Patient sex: M
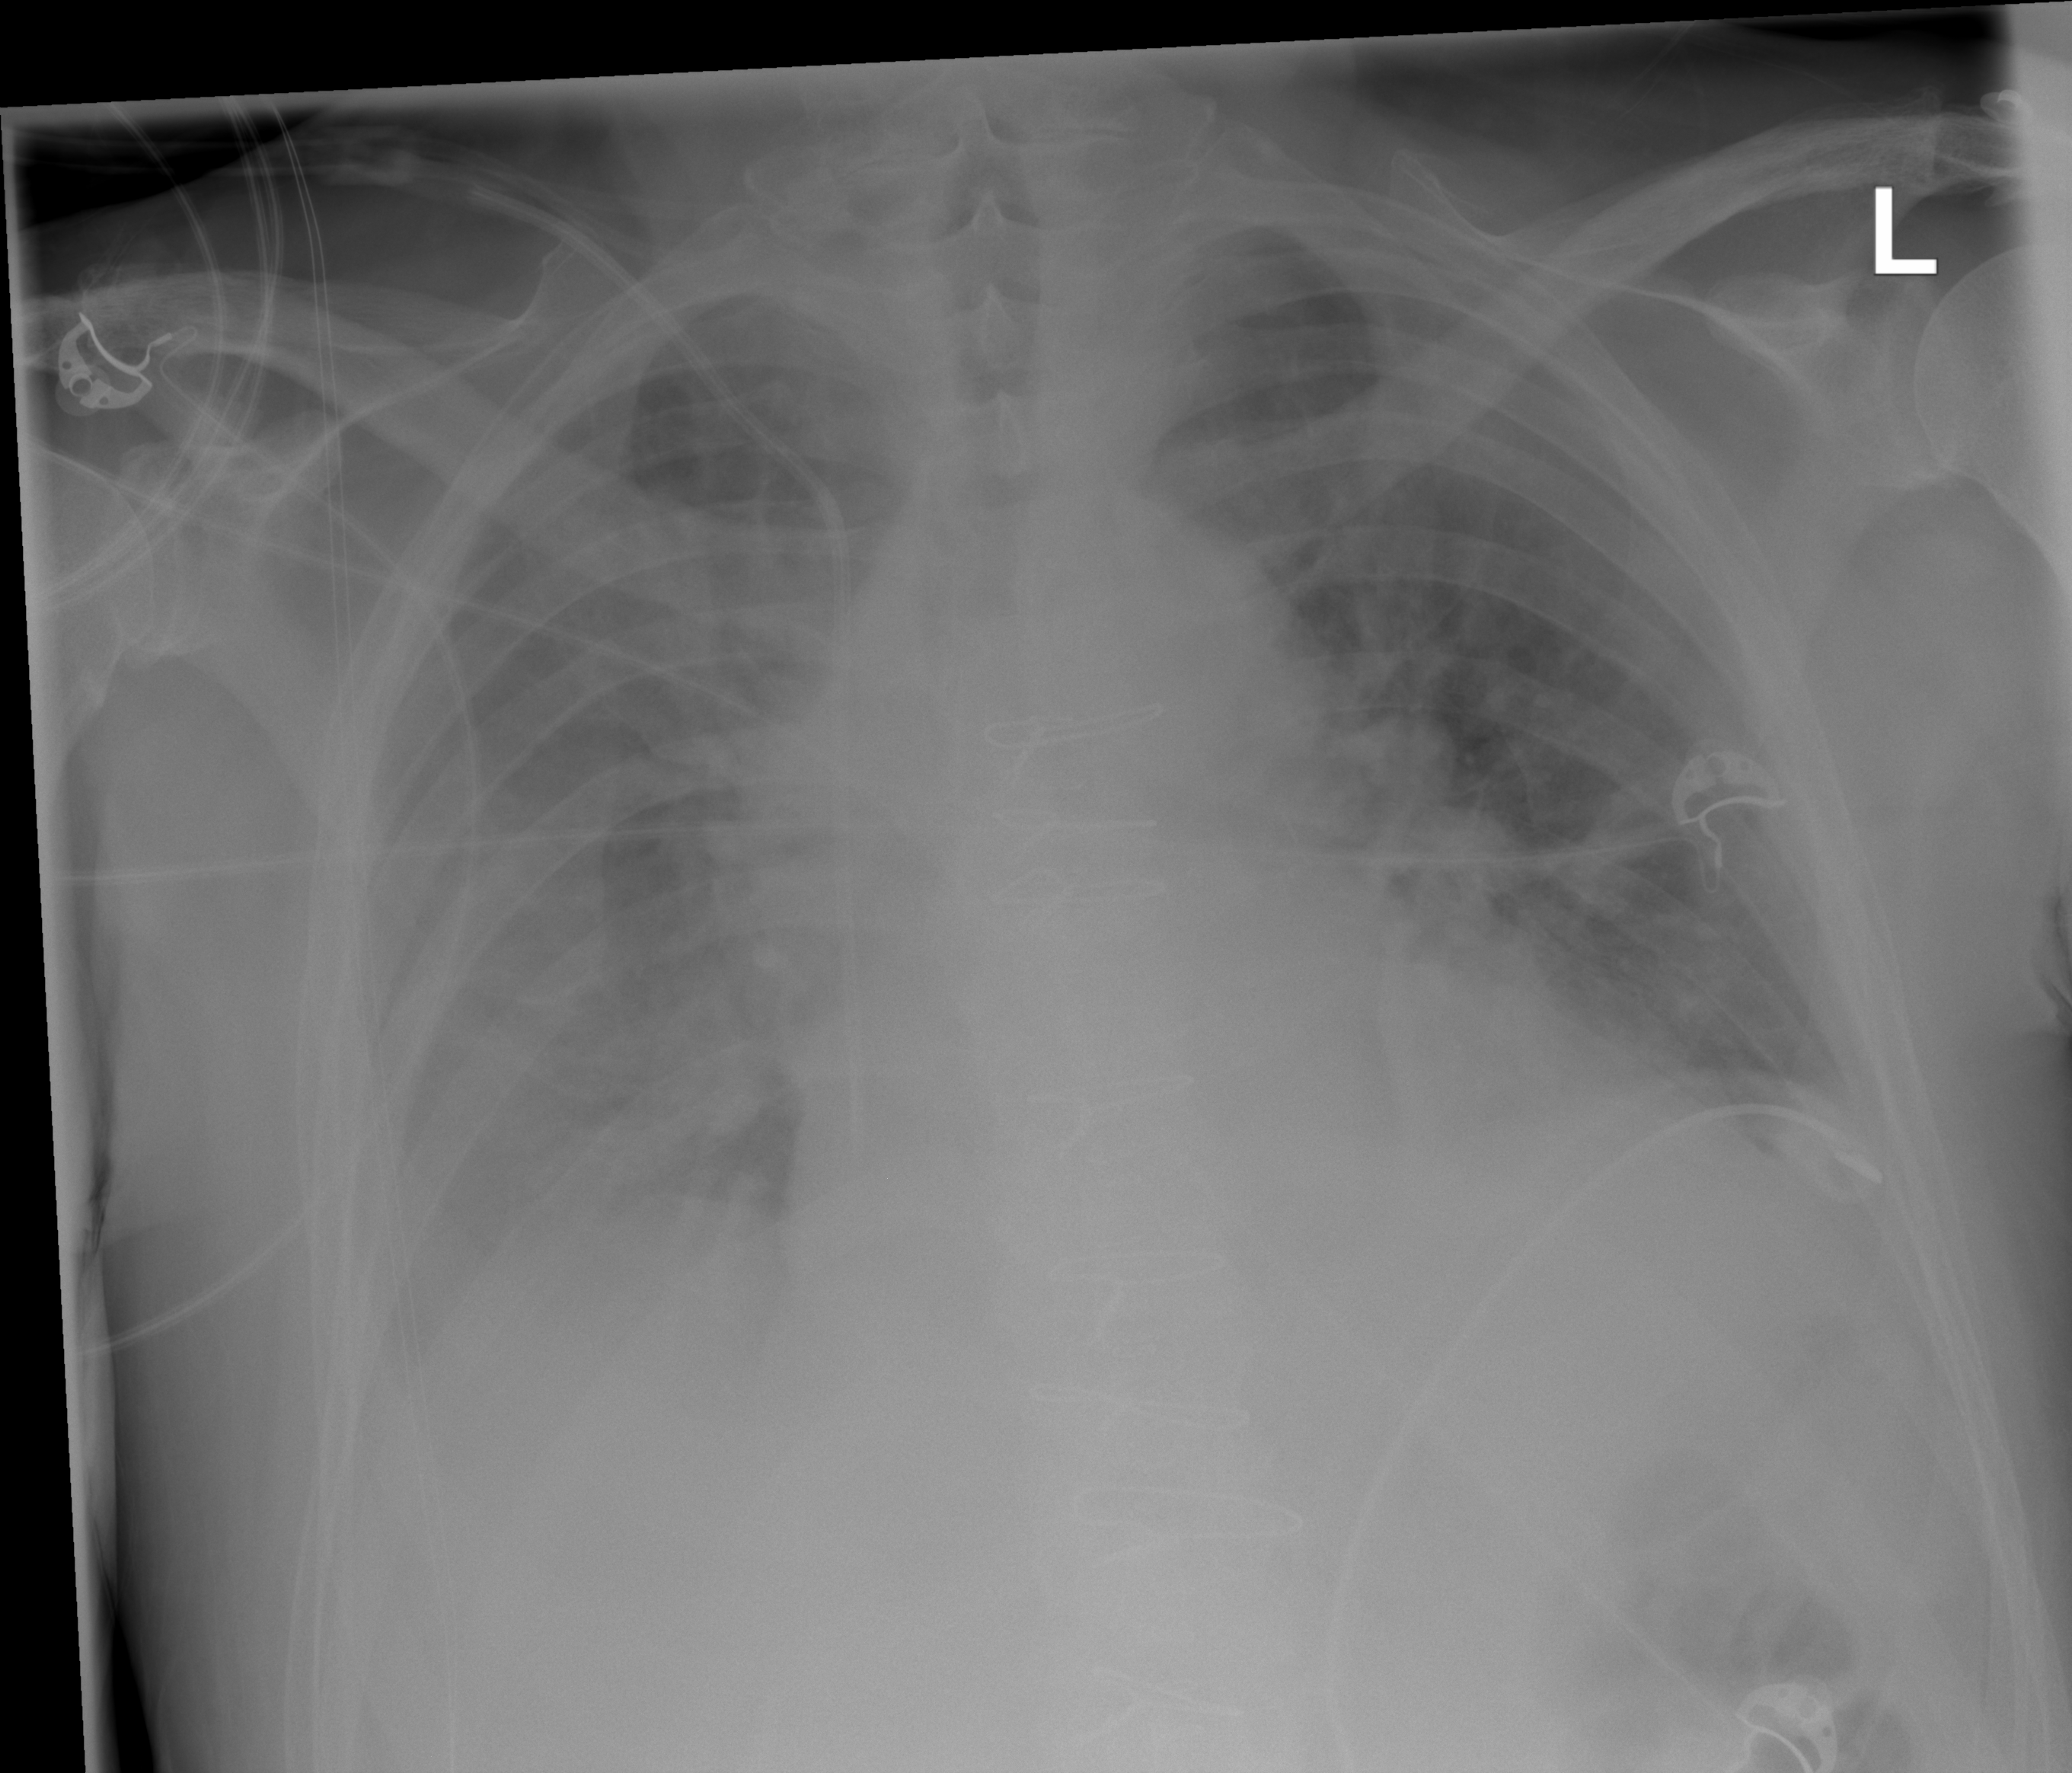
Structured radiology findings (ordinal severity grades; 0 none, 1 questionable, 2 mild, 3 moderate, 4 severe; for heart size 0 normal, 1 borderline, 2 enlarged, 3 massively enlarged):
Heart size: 2
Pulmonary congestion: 2
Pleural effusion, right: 3
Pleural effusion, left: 2
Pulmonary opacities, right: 0
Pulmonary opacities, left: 1
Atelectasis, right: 2
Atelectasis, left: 2